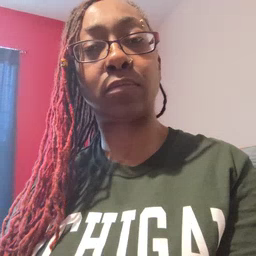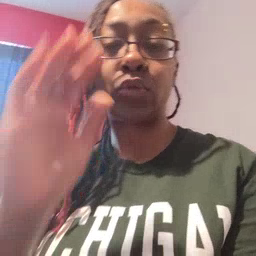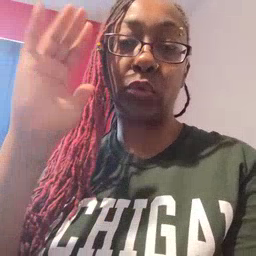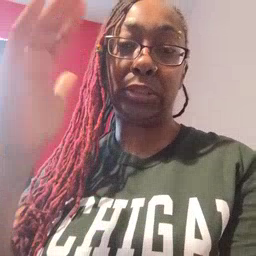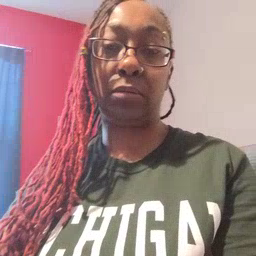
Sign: tree